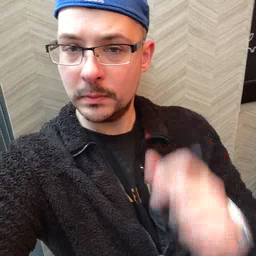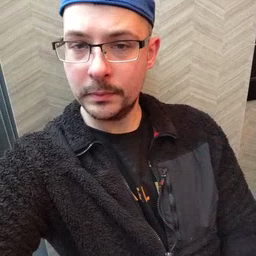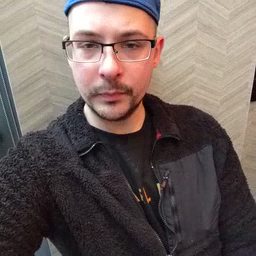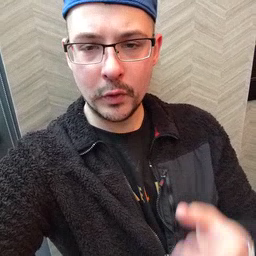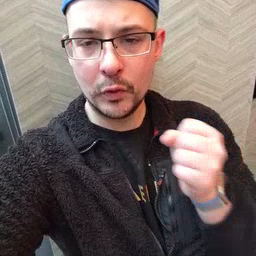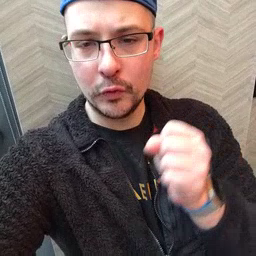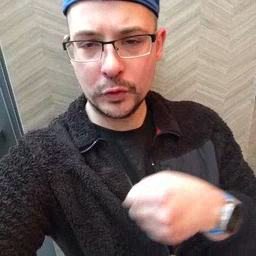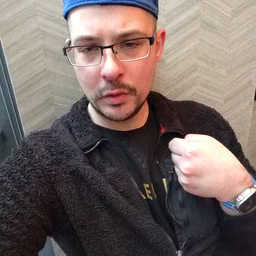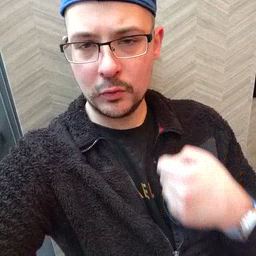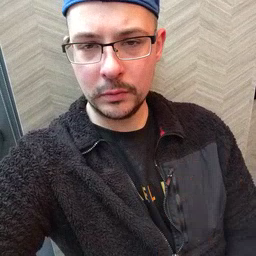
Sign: refrigerator